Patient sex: M
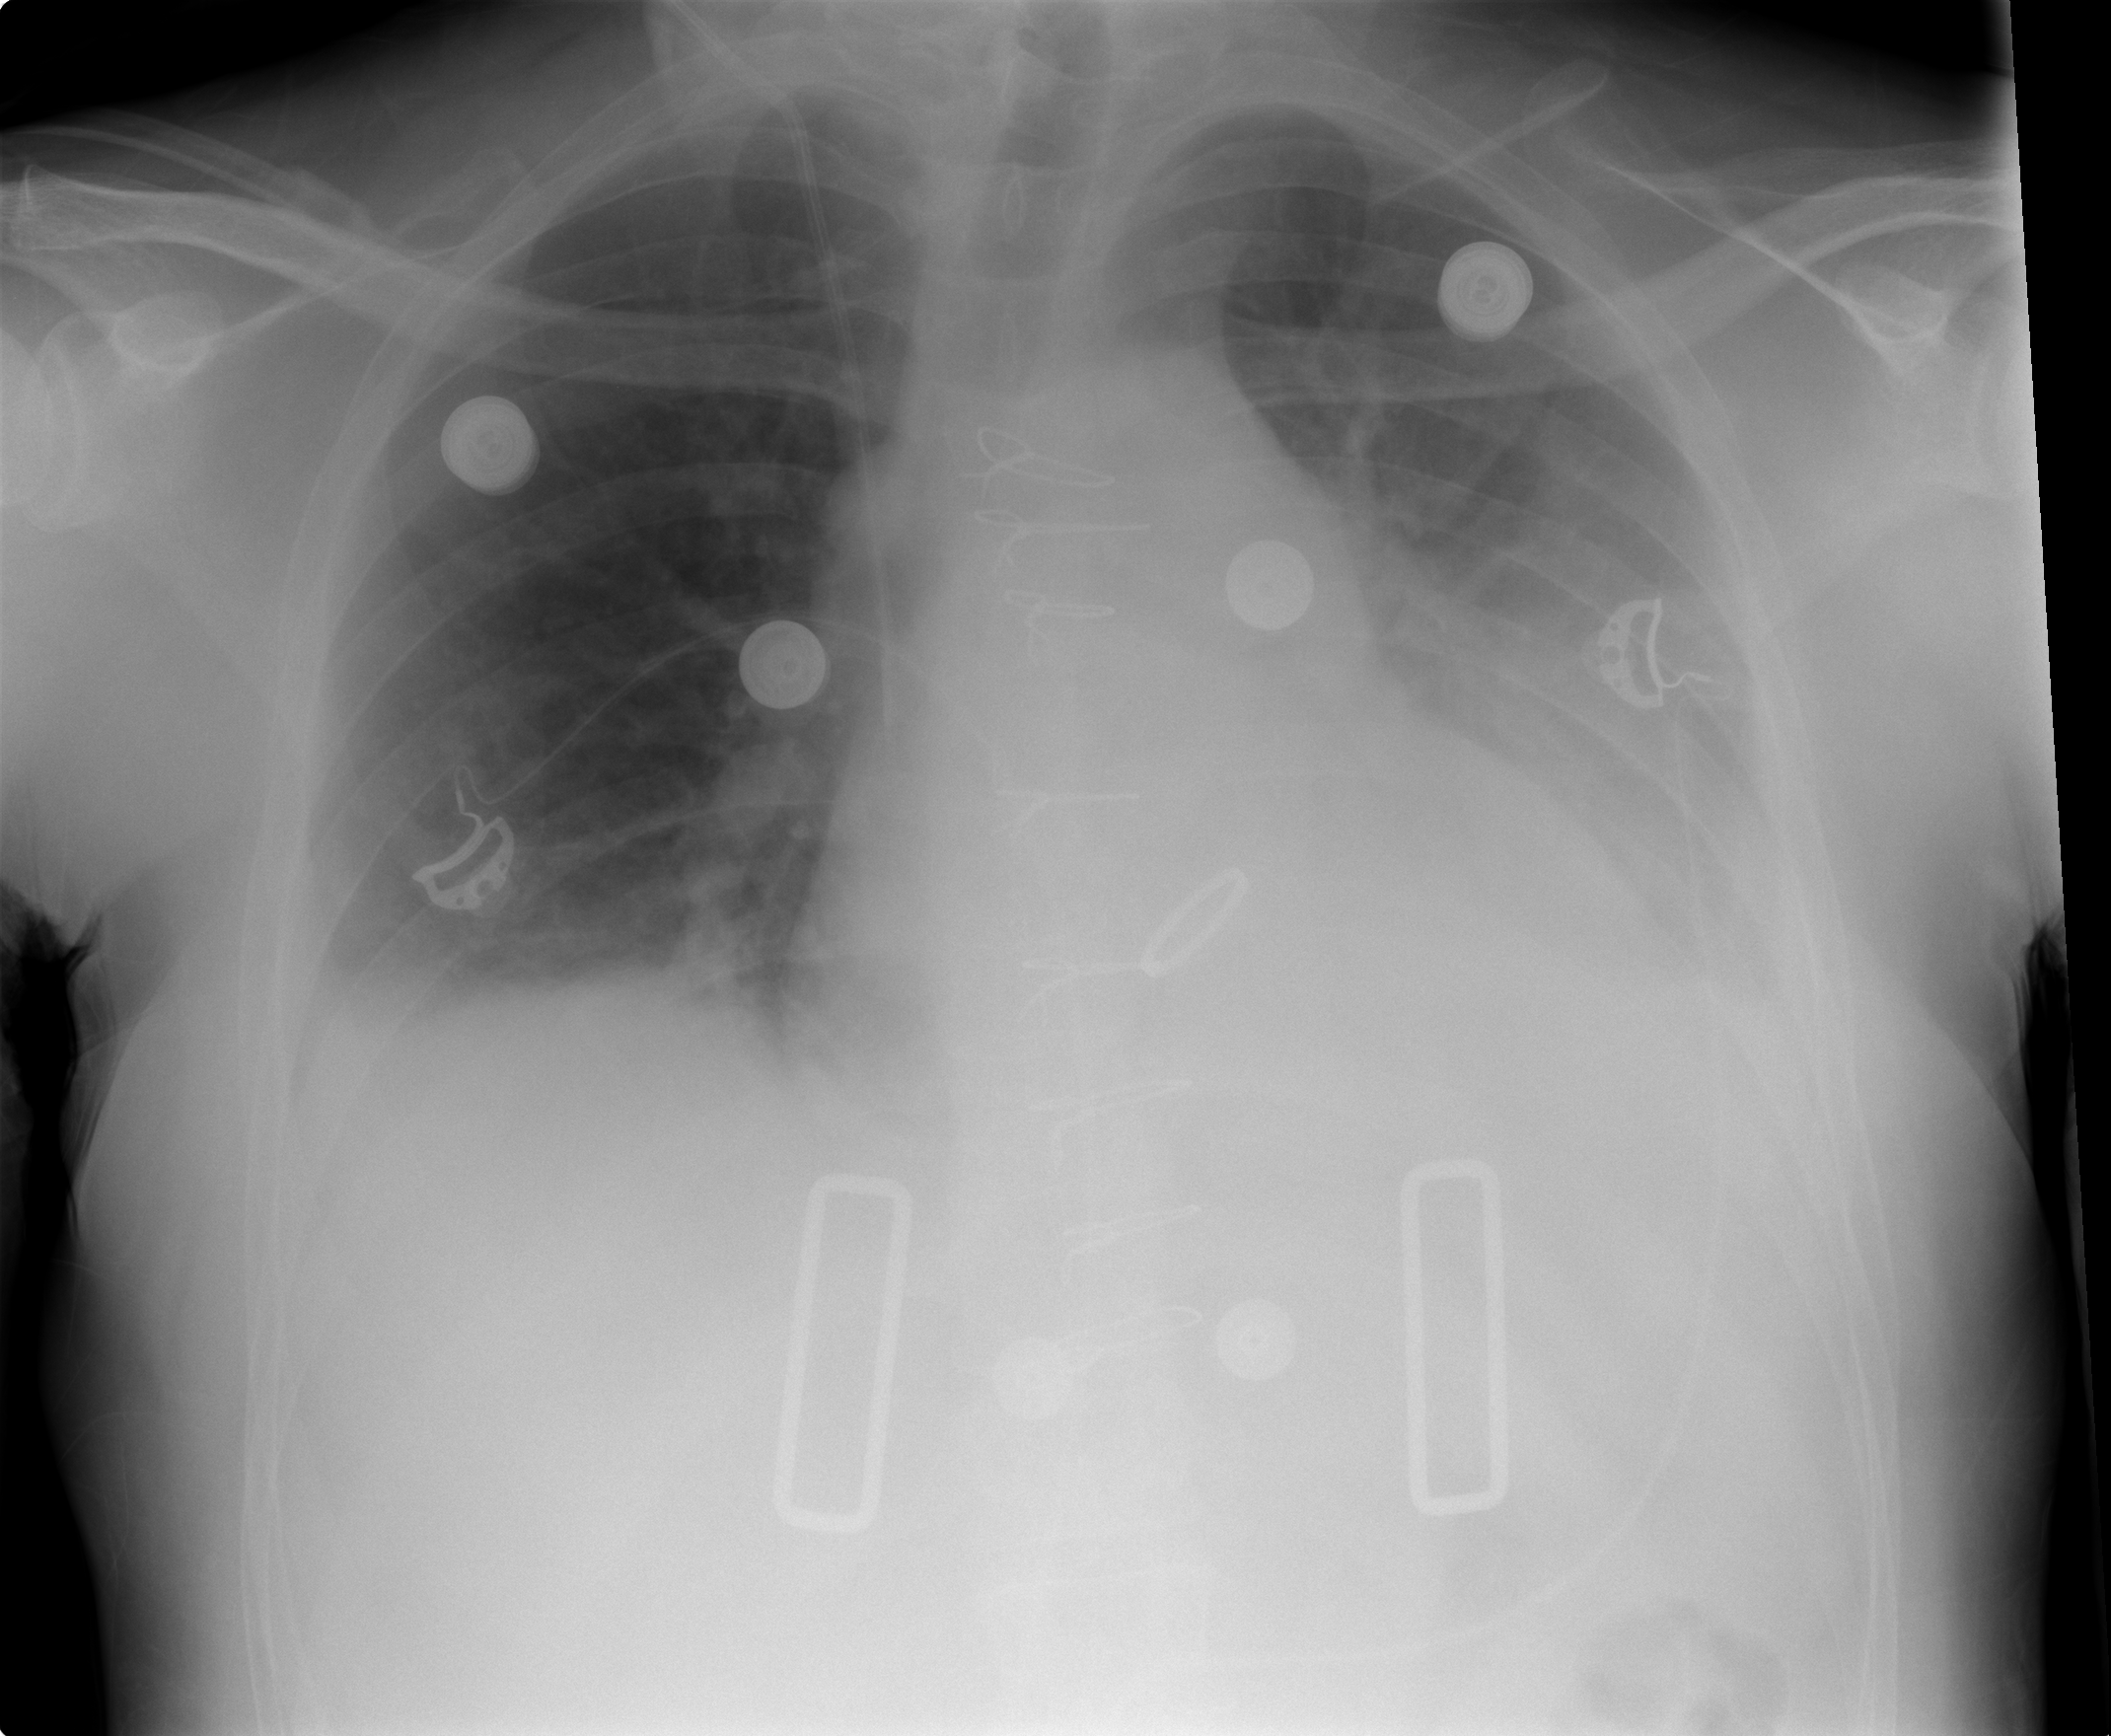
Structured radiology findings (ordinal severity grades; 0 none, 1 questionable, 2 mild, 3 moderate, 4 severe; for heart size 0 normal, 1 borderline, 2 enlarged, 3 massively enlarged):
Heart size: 2
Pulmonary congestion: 0
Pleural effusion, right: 2
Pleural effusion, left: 2
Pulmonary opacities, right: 0
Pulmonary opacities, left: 0
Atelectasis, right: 2
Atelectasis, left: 2